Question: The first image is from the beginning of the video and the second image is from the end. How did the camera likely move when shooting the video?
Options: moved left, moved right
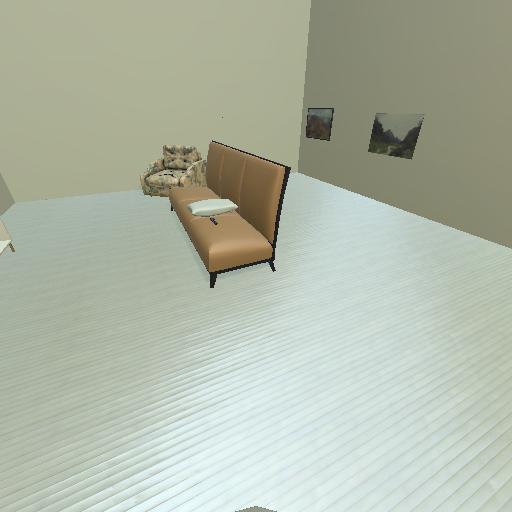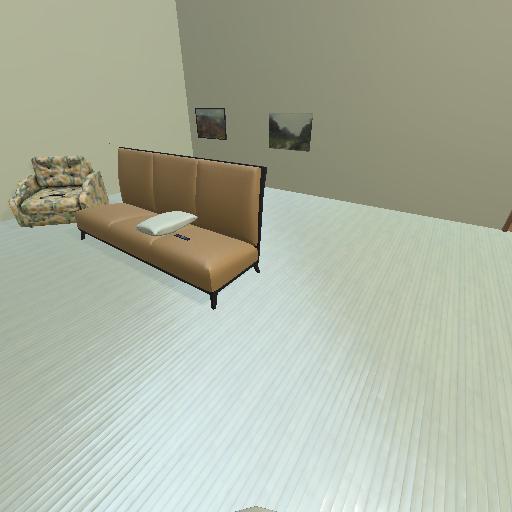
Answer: moved left